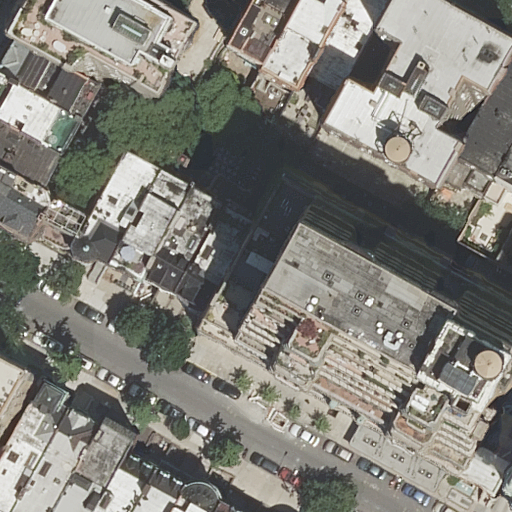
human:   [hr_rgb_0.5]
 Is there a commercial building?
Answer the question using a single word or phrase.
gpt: no

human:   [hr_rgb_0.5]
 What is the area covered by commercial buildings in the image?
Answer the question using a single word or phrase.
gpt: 0m2

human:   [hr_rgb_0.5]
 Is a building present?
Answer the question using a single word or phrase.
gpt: yes

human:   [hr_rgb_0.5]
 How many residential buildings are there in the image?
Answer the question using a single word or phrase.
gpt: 27

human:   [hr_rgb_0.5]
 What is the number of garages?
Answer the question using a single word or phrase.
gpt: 0

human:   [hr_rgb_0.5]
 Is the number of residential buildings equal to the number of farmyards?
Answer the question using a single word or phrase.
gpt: no

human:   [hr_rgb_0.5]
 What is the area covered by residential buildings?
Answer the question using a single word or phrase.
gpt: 6327m2

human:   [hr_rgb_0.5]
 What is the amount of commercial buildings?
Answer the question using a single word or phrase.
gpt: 0

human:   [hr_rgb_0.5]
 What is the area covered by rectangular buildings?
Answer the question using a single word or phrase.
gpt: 1733m2

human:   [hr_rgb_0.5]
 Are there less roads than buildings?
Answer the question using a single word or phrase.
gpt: yes

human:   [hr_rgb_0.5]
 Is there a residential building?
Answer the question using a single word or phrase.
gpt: yes

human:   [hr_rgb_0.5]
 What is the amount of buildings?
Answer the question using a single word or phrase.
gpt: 27

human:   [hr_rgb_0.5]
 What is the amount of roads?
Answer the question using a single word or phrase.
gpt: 1

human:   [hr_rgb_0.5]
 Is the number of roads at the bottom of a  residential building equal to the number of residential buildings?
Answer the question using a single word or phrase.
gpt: no

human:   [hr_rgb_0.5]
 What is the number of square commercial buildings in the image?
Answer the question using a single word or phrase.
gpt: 0

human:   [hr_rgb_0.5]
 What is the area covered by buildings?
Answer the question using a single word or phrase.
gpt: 6327m2

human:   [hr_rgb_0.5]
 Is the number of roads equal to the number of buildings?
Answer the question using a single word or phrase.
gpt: no

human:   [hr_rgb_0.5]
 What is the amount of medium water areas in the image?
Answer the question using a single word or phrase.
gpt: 0

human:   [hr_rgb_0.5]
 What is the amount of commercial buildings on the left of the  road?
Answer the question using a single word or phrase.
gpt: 0

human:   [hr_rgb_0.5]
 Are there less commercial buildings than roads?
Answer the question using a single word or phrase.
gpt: yes

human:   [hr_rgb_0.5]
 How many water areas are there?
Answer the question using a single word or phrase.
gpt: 0

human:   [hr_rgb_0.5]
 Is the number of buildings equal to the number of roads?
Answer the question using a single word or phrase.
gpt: no

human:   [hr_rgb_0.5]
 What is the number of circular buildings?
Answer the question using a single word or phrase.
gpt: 0

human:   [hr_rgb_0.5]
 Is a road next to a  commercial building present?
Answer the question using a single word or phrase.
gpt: no

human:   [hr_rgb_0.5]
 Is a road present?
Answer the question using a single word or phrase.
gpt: yes

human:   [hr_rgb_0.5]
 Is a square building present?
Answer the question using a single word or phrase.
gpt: no

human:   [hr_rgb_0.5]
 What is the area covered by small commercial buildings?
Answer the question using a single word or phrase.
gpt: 0m2

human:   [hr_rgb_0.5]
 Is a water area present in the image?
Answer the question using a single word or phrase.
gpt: no

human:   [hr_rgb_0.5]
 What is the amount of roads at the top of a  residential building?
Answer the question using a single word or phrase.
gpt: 1

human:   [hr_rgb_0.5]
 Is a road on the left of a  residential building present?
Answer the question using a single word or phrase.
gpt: yes

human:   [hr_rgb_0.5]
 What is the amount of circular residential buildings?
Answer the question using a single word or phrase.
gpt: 0

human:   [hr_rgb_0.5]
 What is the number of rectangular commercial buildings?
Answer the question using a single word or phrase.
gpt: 0

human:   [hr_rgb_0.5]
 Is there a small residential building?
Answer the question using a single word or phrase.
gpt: yes

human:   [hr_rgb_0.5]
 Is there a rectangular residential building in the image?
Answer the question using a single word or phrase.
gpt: yes

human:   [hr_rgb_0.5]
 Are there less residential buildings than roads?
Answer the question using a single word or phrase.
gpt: no

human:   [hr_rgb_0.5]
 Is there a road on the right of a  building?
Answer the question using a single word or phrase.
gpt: yes

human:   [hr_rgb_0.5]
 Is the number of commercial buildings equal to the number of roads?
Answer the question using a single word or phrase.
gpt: no

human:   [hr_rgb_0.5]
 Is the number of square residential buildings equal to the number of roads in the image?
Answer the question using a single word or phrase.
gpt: no

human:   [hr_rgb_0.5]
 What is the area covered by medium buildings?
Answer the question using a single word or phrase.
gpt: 1947m2

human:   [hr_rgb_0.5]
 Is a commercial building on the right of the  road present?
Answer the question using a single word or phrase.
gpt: no

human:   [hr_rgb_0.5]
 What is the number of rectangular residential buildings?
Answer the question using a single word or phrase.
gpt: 20

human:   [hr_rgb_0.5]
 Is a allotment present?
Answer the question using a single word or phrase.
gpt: no

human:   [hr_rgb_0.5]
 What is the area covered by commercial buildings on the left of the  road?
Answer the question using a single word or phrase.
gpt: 0m2

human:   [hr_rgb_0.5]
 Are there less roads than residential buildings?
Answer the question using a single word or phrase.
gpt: yes

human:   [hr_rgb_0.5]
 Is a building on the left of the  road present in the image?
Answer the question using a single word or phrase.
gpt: yes

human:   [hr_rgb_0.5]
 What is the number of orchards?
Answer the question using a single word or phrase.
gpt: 0

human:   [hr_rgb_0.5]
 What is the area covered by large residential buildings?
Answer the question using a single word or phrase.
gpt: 3921m2

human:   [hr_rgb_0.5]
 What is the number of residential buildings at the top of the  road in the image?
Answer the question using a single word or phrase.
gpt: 17

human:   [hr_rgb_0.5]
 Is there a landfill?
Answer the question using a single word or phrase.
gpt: no

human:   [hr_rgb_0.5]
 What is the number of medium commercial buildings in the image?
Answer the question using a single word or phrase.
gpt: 0

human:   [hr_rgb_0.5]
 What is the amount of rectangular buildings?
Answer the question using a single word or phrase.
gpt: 20

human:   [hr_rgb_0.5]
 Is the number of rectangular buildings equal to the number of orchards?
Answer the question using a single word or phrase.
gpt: no

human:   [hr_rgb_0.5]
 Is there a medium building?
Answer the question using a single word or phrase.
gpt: yes

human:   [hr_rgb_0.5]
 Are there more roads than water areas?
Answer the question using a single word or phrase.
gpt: yes

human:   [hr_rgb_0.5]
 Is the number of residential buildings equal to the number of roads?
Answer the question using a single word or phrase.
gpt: no

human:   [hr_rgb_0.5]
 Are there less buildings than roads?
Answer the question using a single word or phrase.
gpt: no

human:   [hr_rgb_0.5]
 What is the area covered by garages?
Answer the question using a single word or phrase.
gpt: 0m2

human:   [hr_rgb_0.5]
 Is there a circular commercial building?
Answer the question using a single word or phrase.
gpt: no

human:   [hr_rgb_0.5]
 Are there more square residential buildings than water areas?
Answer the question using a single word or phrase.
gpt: no

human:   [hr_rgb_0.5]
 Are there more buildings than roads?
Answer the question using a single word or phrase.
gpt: yes

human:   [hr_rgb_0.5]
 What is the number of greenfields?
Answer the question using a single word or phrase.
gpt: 0

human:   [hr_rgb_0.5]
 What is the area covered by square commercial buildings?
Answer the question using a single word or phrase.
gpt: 0m2

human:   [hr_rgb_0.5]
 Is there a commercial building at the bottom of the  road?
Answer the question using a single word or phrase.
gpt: no

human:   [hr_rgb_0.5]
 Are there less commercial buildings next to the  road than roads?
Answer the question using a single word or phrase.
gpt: yes